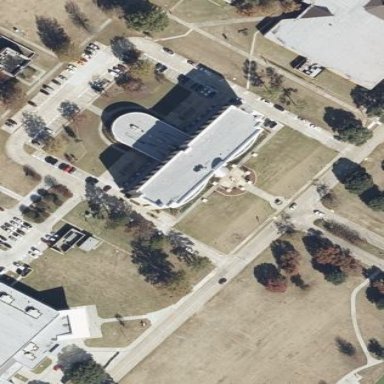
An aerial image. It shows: View of university building.